Aerial crown-view tile of a tropical tree (Barro Colorado Island, Panama), acquired 20241112:
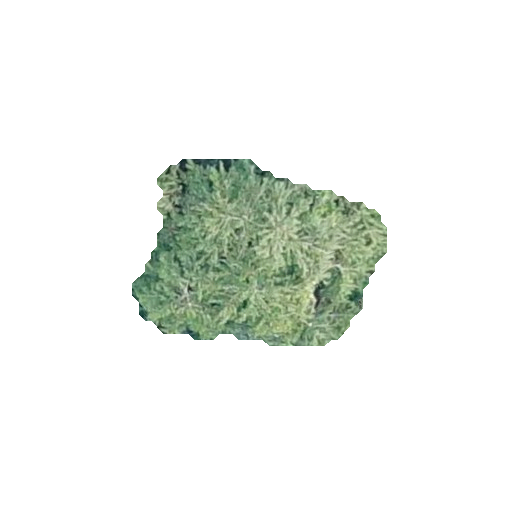
Species: Quararibea asterolepis
GBIF accepted scientific name: Quararibea asterolepis
Crown area: 54.893 m²